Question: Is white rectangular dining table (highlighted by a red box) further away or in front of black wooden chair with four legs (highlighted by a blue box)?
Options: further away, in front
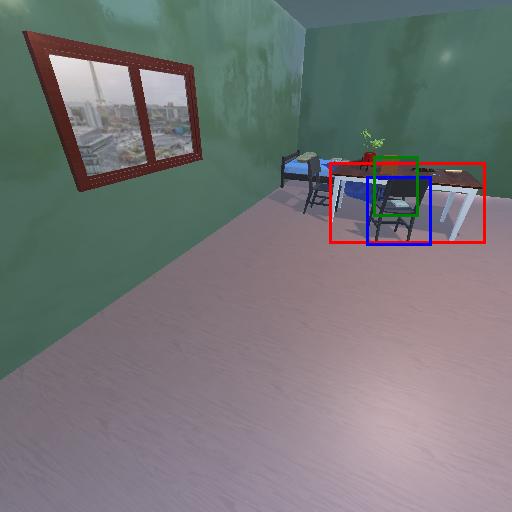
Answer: further away